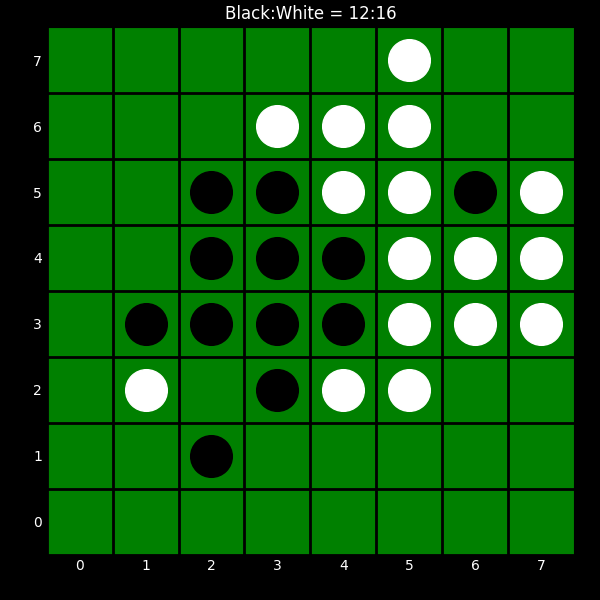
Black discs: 12
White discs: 16